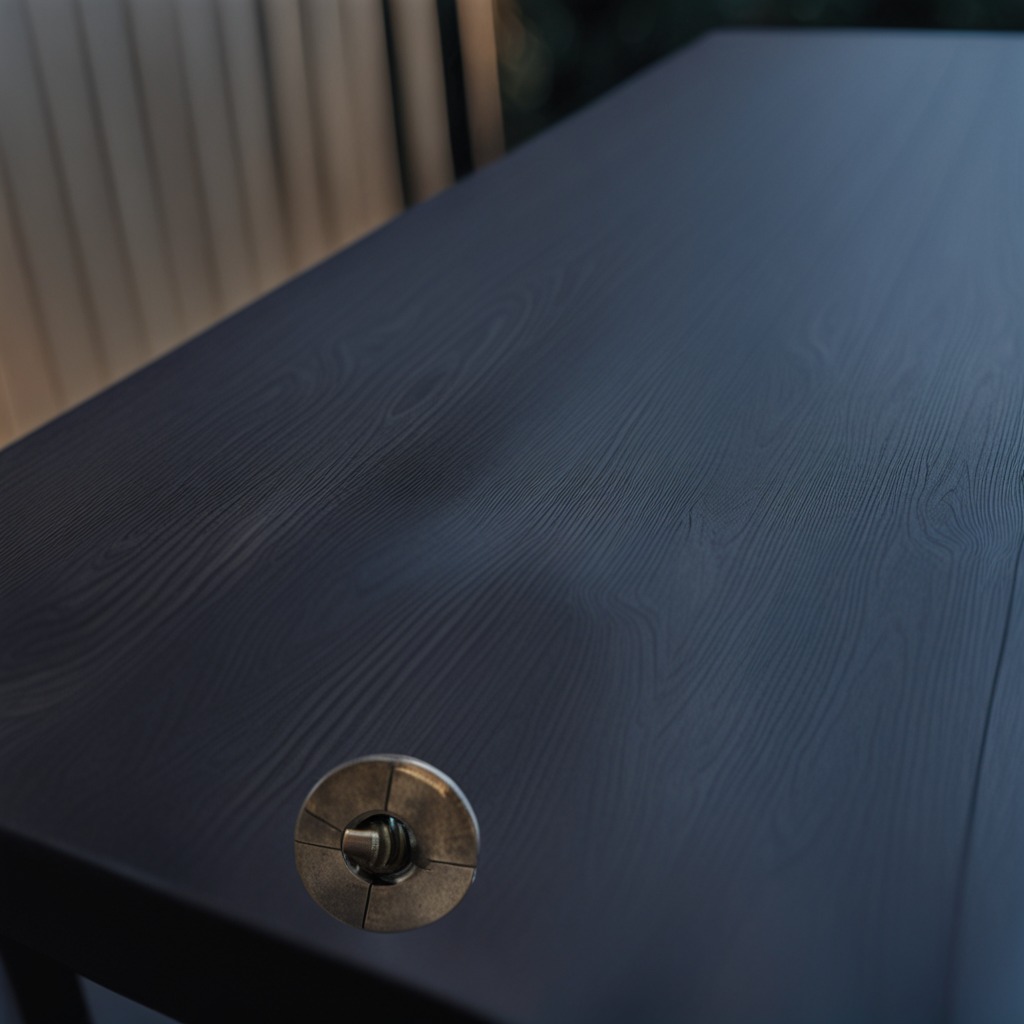
A metal screw is lying on a old table with faint burn marks in a small garage at twilight.